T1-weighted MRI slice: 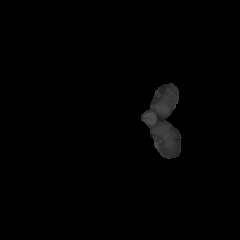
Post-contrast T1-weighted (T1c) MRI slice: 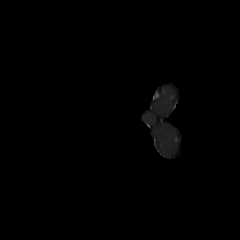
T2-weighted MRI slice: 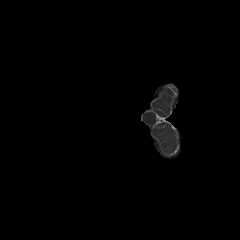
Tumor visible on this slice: no